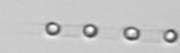
Label: Skeletonema